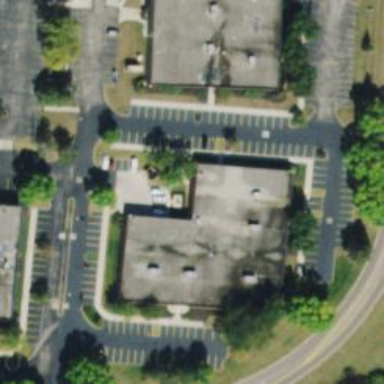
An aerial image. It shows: Healthcare clinic.